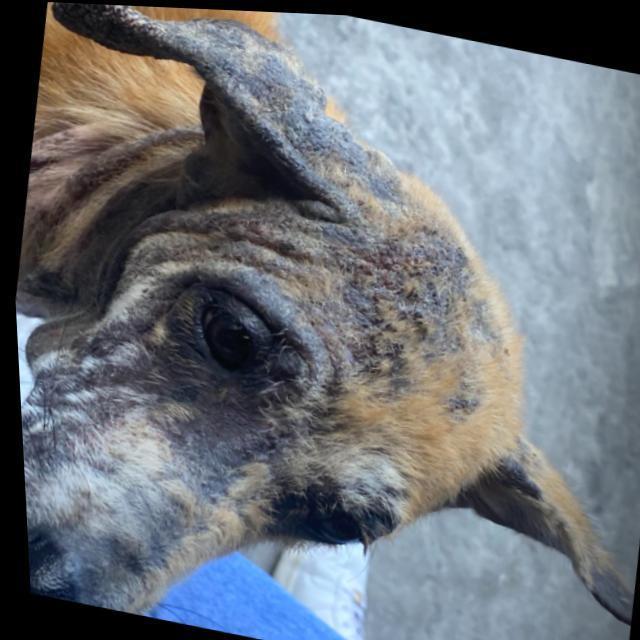
Canine demodicosis (Demodex mange) — caused by Demodex canis mites. Presents with alopecia, follicular papules, pustules, and comedones. Often localized on face and forelimbs.